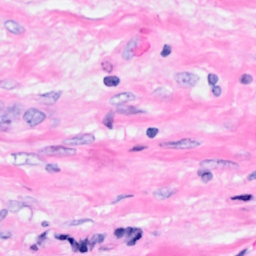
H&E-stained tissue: Breast